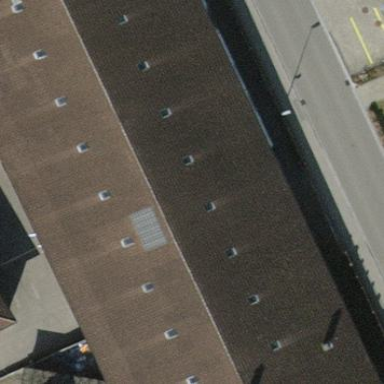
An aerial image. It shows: Shed with gabled roof.